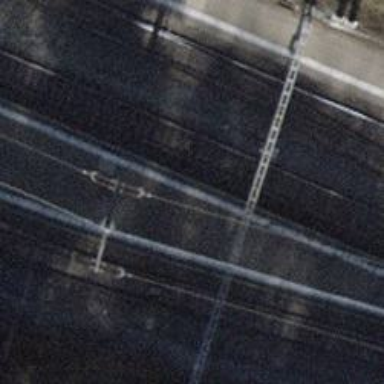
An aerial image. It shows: Railway signal.